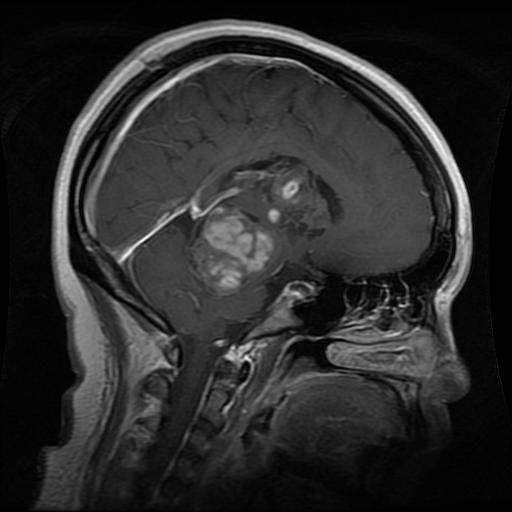
Label: glioma